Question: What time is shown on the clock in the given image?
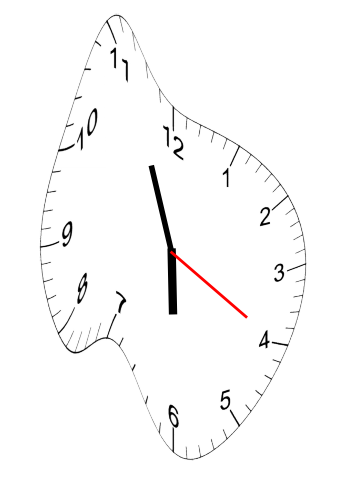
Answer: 05:56:20